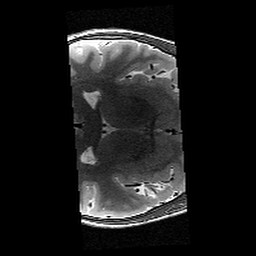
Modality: T2w
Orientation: axial
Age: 11
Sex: male
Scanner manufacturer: siemens
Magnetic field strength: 3 T
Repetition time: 9.23 s
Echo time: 0.067 s